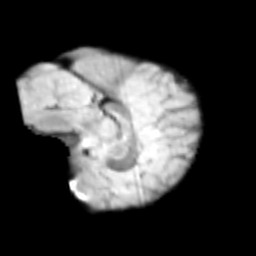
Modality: T2w
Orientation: sagittal
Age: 9
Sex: male
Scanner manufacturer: siemens
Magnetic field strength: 3 T
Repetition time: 3.8 s
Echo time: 0.07 s